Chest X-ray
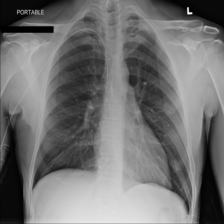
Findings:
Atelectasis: negative
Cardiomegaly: negative
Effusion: negative
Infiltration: negative
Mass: negative
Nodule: negative
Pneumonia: negative
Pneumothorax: negative
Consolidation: negative
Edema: negative
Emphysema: negative
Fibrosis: negative
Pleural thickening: negative
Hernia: negative